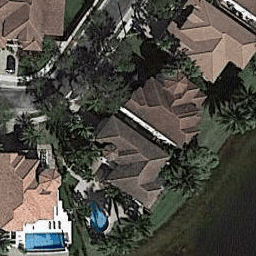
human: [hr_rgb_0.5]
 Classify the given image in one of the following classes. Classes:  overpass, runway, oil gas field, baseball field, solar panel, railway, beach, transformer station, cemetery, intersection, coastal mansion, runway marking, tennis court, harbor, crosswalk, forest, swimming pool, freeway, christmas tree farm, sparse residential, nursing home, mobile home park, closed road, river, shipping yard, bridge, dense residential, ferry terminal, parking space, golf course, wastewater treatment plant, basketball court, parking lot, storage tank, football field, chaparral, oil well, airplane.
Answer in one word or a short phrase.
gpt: coastal mansion